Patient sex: M
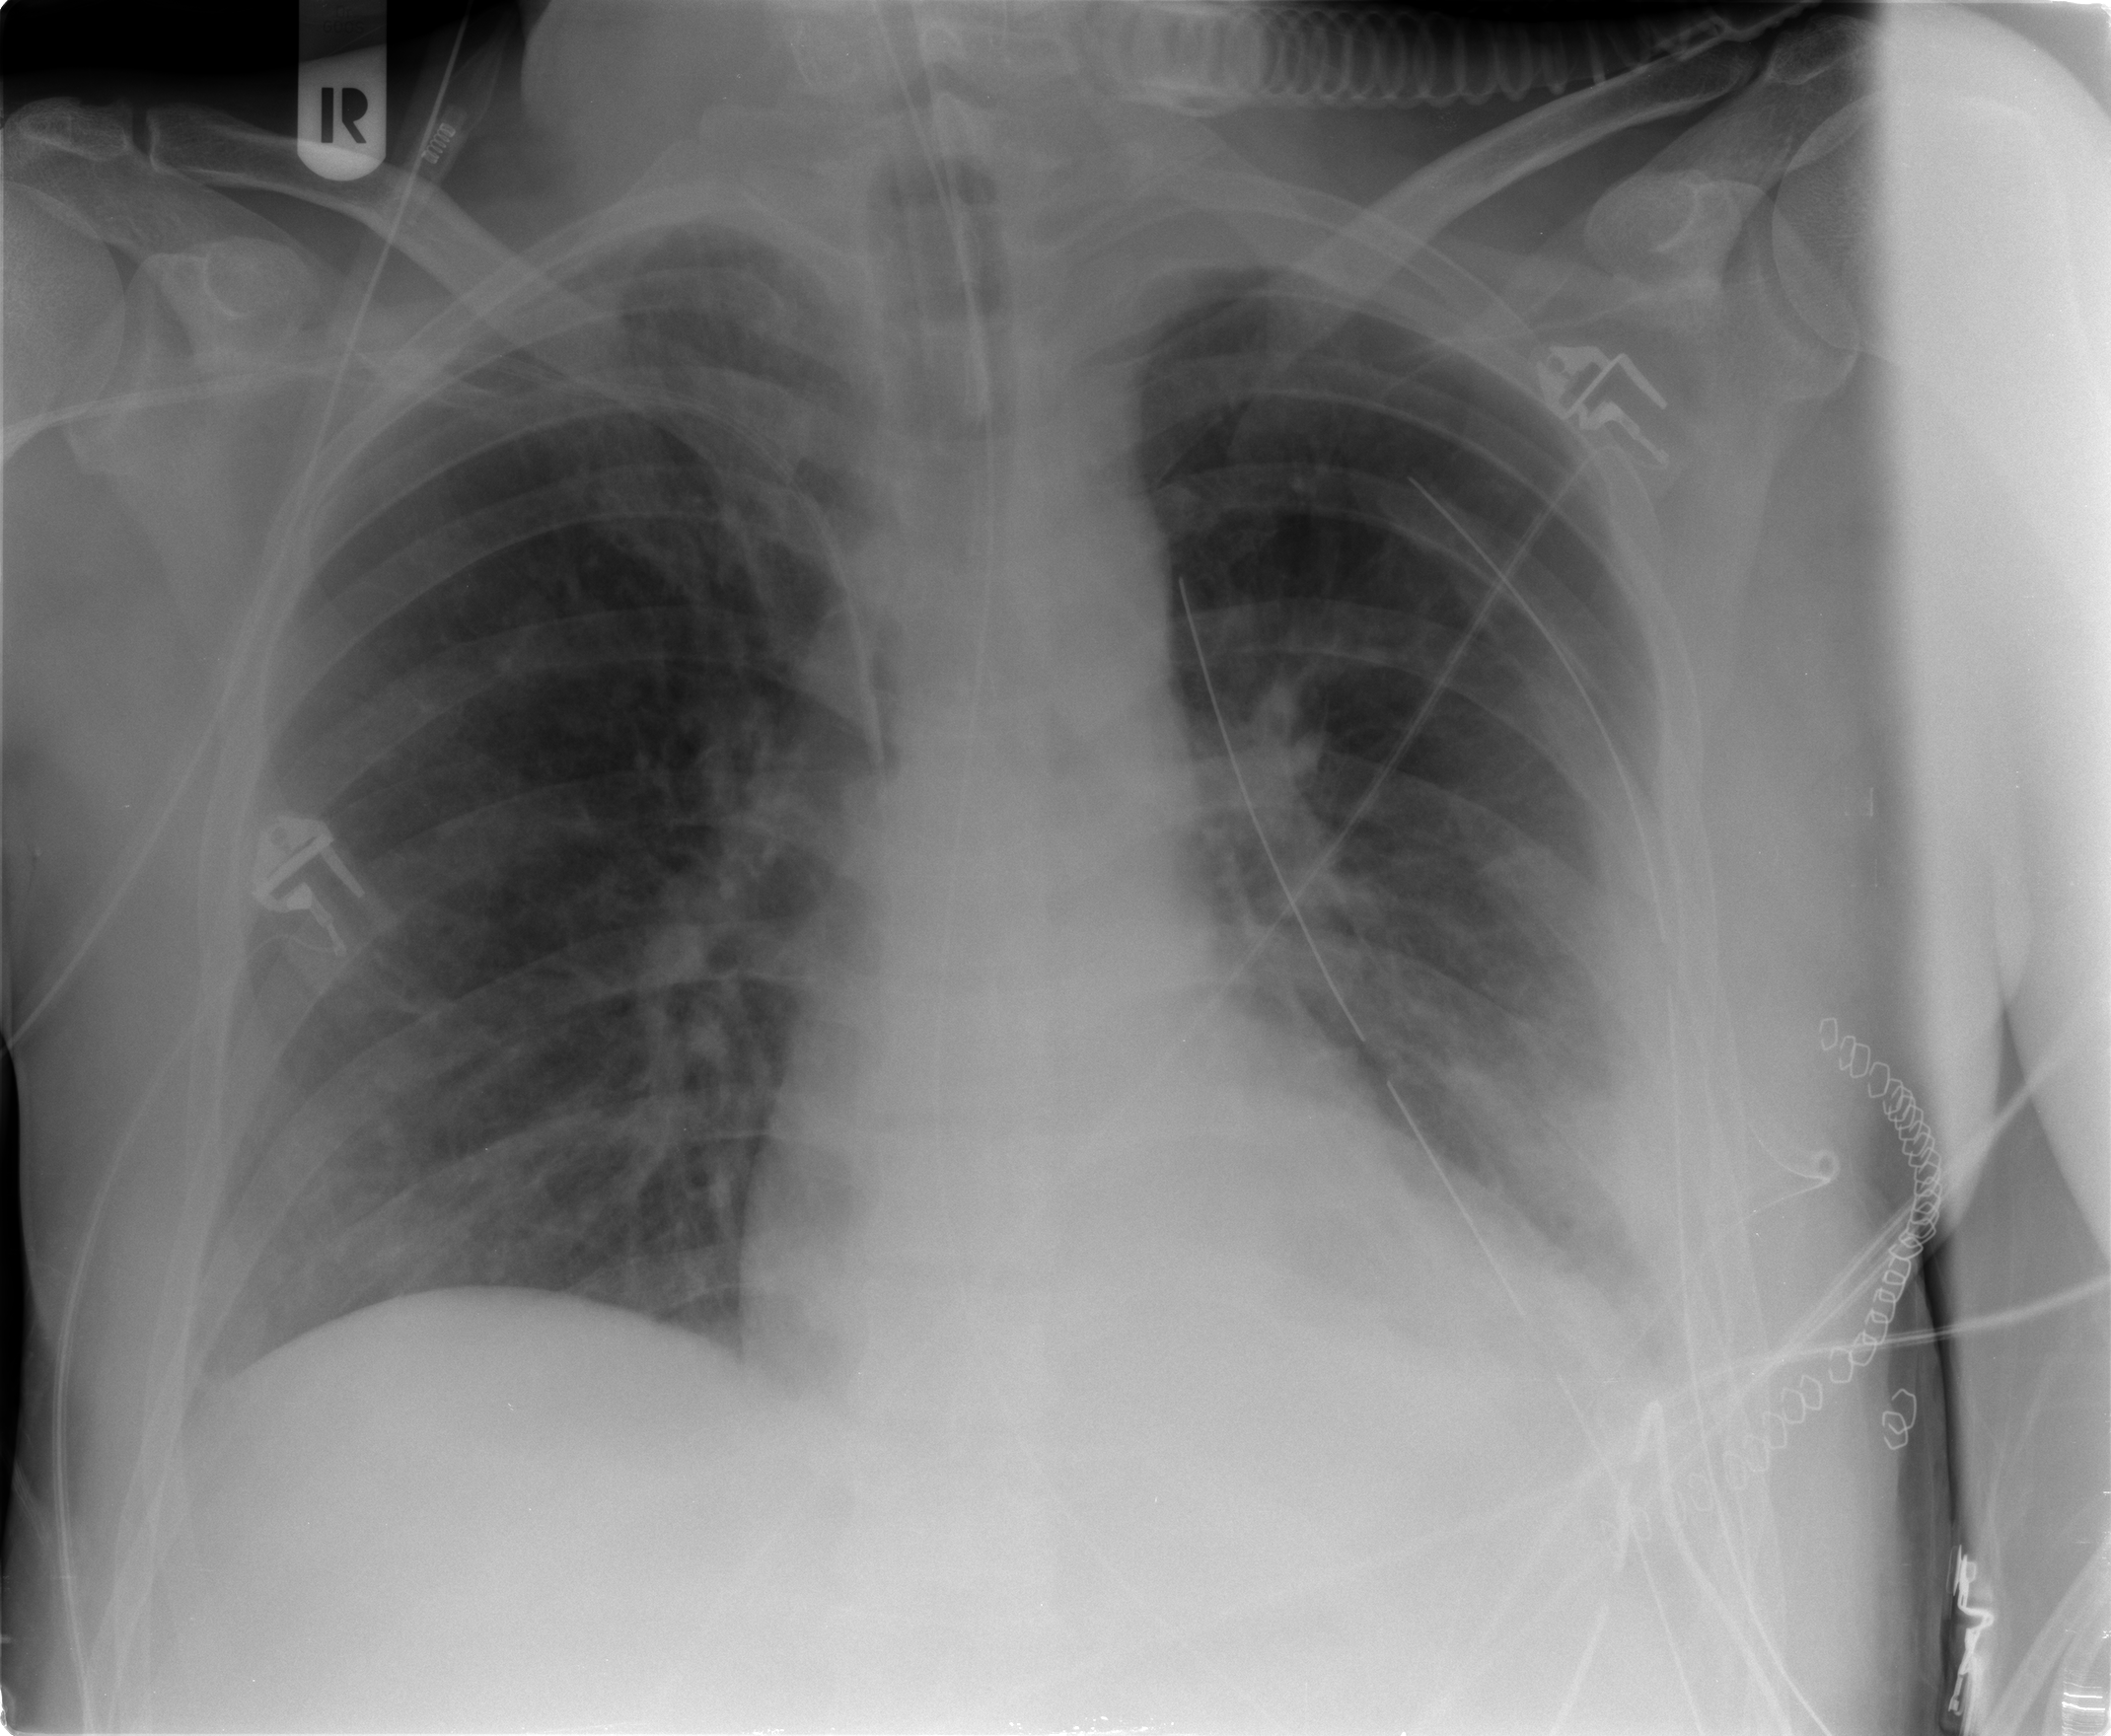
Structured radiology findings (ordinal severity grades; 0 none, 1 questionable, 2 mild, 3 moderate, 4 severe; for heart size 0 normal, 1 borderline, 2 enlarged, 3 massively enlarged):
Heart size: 0
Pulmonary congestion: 0
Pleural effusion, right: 0
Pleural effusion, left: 2
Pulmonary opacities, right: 0
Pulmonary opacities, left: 1
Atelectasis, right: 0
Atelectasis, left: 2